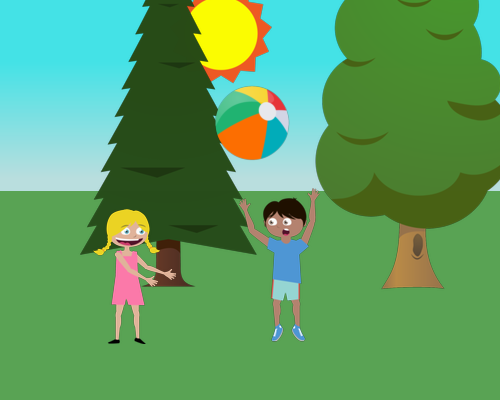
there are two big trees  to the left is a pine and to the right is an fluffy  there is a sun in the sky between the trees a jumping boy with a beach ball above his head  left of the pine tree is a happy girl holding her hands out